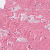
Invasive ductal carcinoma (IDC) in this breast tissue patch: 0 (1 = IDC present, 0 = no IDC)